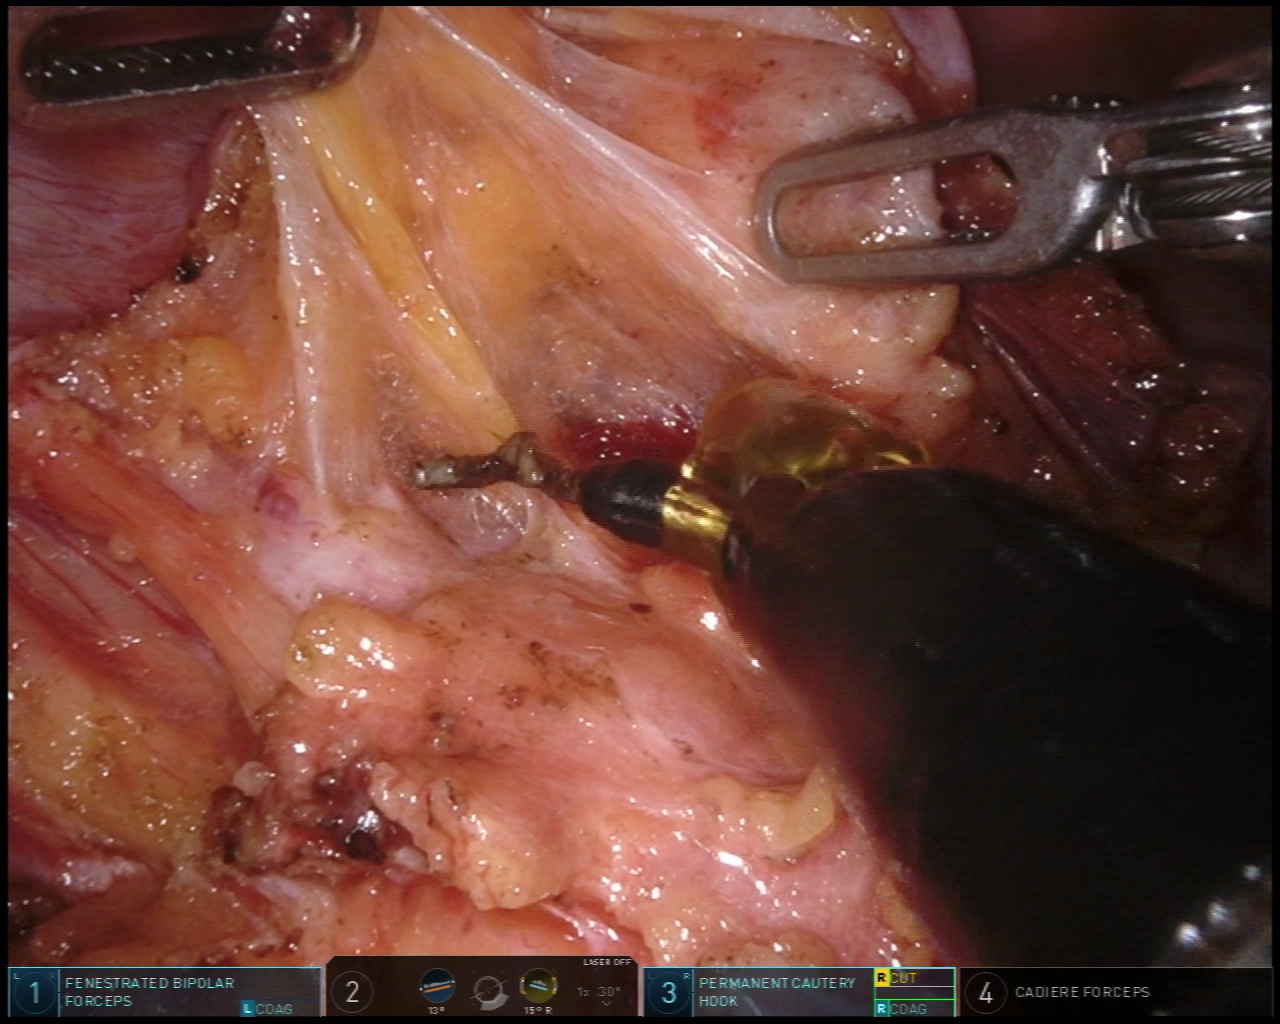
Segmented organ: ureter
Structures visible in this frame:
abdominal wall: yes
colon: no
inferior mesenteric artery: no
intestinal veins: no
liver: no
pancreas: no
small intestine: no
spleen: no
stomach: no
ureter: yes
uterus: no
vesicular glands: no